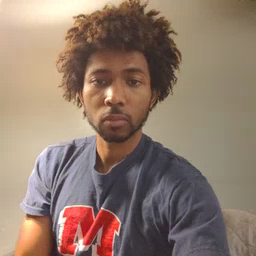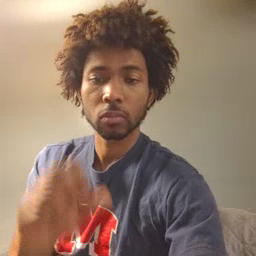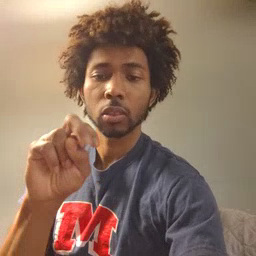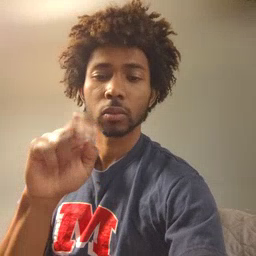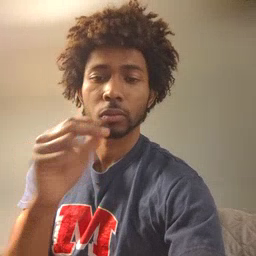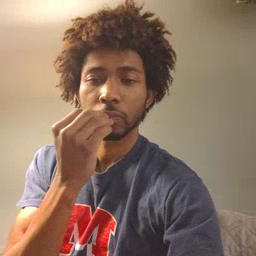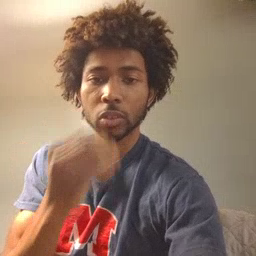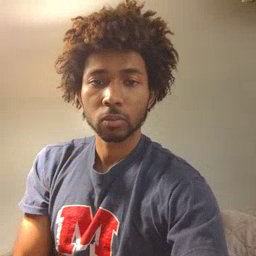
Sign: snack